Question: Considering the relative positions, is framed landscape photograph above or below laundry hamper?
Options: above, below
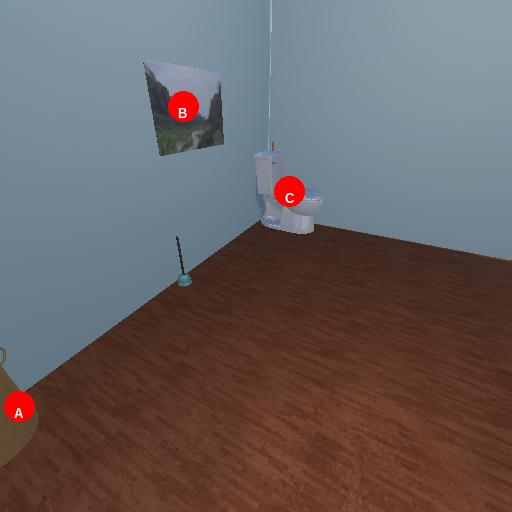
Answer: above